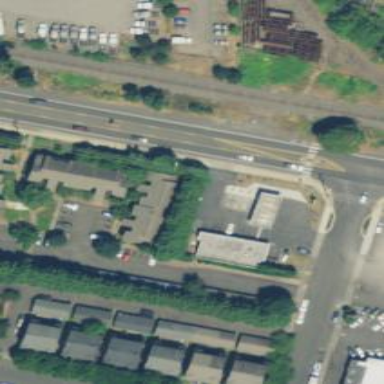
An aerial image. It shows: Convenience shop.